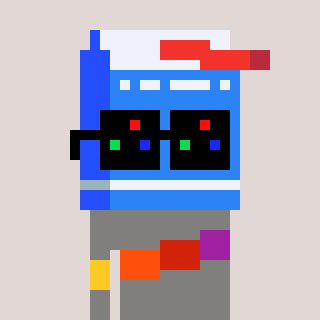
a pixel art character with square black sunglasses, a milk-shaped head and a bluegrey-colored body on a warm background